Interaction volume radius: 5 \u00c5
Interaction volume height: 10 \u00c5
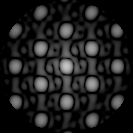
Disorder parameter: 0.07119